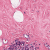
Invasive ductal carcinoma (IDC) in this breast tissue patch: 0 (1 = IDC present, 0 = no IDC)